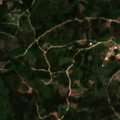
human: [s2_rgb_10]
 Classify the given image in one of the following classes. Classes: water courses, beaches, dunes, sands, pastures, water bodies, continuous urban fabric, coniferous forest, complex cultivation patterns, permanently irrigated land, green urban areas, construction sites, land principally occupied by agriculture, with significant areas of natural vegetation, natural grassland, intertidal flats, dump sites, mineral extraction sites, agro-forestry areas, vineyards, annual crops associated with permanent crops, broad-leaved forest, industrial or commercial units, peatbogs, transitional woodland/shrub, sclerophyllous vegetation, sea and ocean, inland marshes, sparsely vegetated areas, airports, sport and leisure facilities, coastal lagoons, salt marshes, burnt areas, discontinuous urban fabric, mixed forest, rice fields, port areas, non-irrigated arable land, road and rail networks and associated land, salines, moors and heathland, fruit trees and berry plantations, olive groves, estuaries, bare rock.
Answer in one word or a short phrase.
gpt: discontinuous urban fabric, annual crops associated with permanent crops, broad-leaved forest, mixed forest, sclerophyllous vegetation